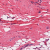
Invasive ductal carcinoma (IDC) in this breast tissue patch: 0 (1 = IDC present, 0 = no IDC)